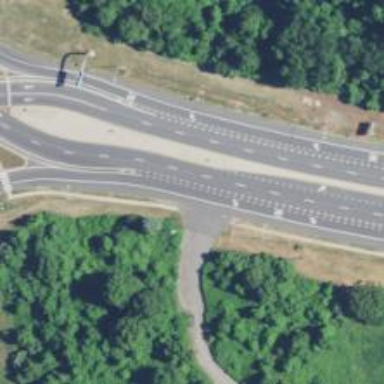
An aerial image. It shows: Trunk highway with diverging diamond junction.